Question: I have the following problem in application express which is driving me crazy:
I have a tabular form in an APEX 4.1 which includes a link column. When the user clicks the column I want to save the current state of the application and redirect him to another page. I have to pass the ID of the row in which the link was clicked to the other page.
Using Google I found this solution:
<URL>
The idea is submitting the page using a special REQUEST value and saving all the required item values in hidden page items using a javascript function called from the link.
Then you create a page branch looking for the special REQUEST value as a condition and going to the desired page, setting the items in the target page to the page items in the current page that you saved before.
I followed the instructions, but it's not working. The target page gets loaded, but the items are not set.
In my javascript I put an alert displaying the value of the ID that gets passed. This works. I also changed the hidden page items of the tabular form to a text field and they get updated correctly and are persisted.
The log also shows something like this:
'''
...Session State: Saved Item "P20_PRUEFUNG_ID_AKTIV" New Value="3950"
'''
which looks good.
However when looking at the URL of the target page after the redirect it looks like this:
f?p=110:22:1750507087114492::NO::P22_PRUEFUNG_ID:
P22_PRUEFUNG_ID is the name of the page item I want to set in the target page. Notice that there is no value transmitted for the item.
In the log of the target page I find this:
'''
Session: Fetch session header information
Saving g_arg_names=P22_PRUEFUNG_ID and g_arg_values=
...Session State: Save "P22_PRUEFUNG_ID" - saving same value: ""
'''
For some reason the value from page 20 doesn't get passed to page 22. Looking at my branch I can't find any error. I created a normal branch (after processing) with the following parameters:
Page: 22
Set these items: P22_PRUEFUNG_ID
With these values: &P20_PRUEFUNG_ID_AKTIV.
Condition: Request = EDITSG (my special request value).
I have to add that I'm still a beginner to APEX. So it's probably something stupid.
Other solutions to solve the problem described at the beginning are of course also wellcome. Bonus points for ideas how to make this work with newly inserted items (passing the id of the new item).
: Here is a screenshot of the source page:

There are 2 more branches in the page. The branch to page 21 is like the branch to page 22, just firing on clicking another link in the table (another REQUEST value) and also not working.
I don't really know why there is a branch to page 20, which is the current page. It's something that APEX added. Maybe a relict from updating from APEX 3. In any case I disabled it setting the condition to "never", so it shouldn't influence the results(?)
Thanks!
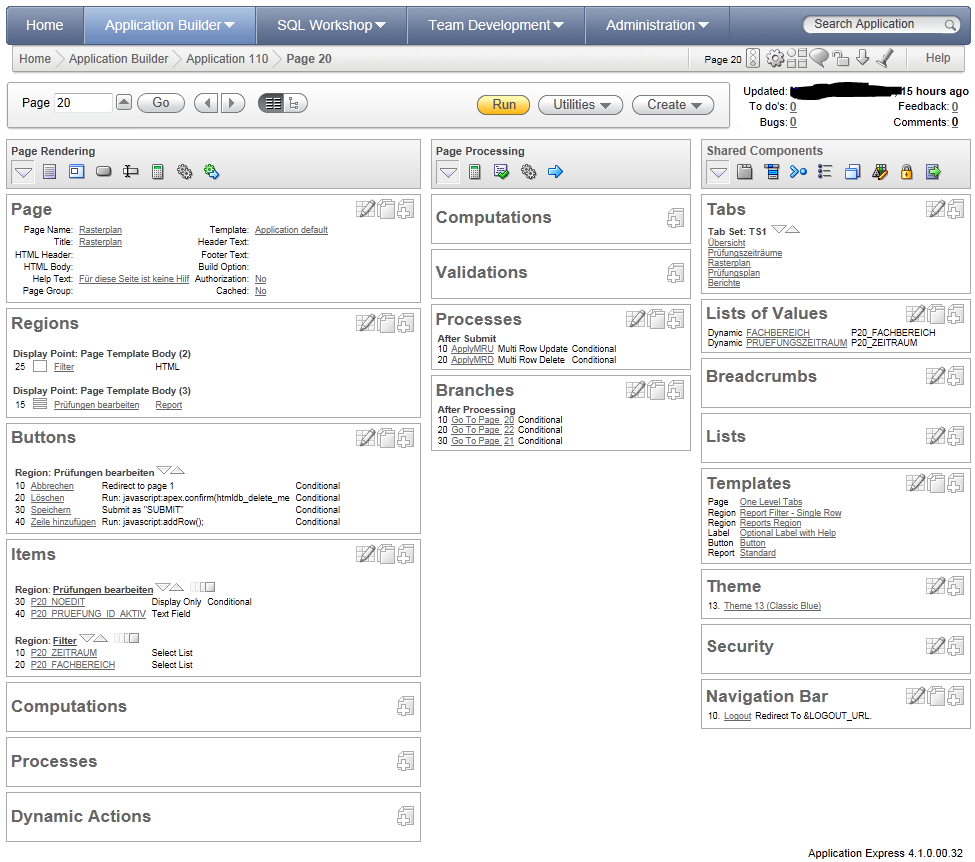
Answer: I've gone through the steps that are mentioned in the link you posted and <URL>.
Page 20: tabular form on emp, with a column link. This link calls a javascript function (page>javascript) which puts the selected empno in an item 'P20_P_EMPNO' (shown on the bottom for reference).
'''
function godetail(nEmpno){
$("#P20_P_EMPNO").val(nEmpno);
doSubmit("EMPDETAIL");
};
'''
For example, when i change the commission for BLAKE to 10 and press the pencil, i get directed to page 21 where the details are shown for BLAKE. My commission is also updated.
I had to change the condition of the MRU. Standard it is bound to the submit button, you need to clear this field. Then change the condition to 'Request Is Contained within Expression 1', and put 'SUBMIT,<YOUR_REQUEST>'. As described.
For the branch, i put my own conditional branch first in the sequence. This is important, you don't want another branch to fire before this one.

Edit: your page 20 branch is probably used for clearing the cache upon delete?
Make sure: the items referenced are spelled proper. Use caps. If you want to use an item to set a value with, use the static text substitution strings: '&ITEM.' (many forget to put the dot at the end at first).
So, i'm not sure why it is going wrong at your end. If you want you can take a look in my workspace at pages 20 and 21, see if you spot anything.
<URL>
Workspace: TOMPETRUSBE, apex_demo/demo
you obviously can't pass through an id. You can not 'catch' it either, since a multi-row-update doesn't return id's anywhere, unlike with a single row DML process. Makes sense.
So what you'd do instead of passing on an id, is passing on a unique key. It's obvious you need values to specify which row you wish to view, so this'll only work when you can get these. If you can only work with id, then you'd be out of luck.
You'd also need to change the DML-Fetch process on your detail page: instead of working with rowid or id, change this to your unique key values you pass along. More than 3 fields? Use a page process to select the values into your page items.
An example would be person: instead of passing on the person_id, you'd pass on the name and surname.
If however, you allow the user to enter some sort of ID or UK, then you can keep it like that. For example, if i was to allow users to enter empno for a new row in my example application, it would work! (except when the submit fails, of course)